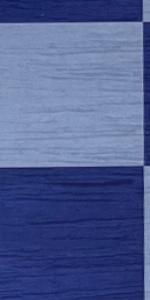
Label: Empty